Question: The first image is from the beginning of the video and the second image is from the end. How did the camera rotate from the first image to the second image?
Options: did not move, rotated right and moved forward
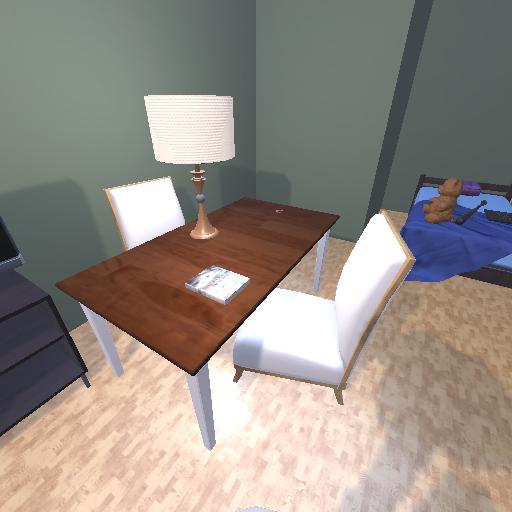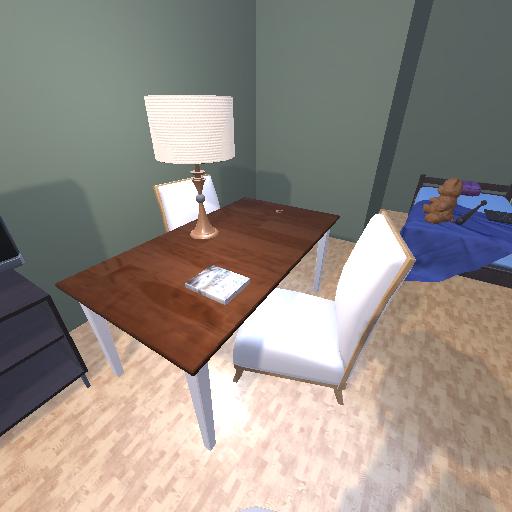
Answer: did not move